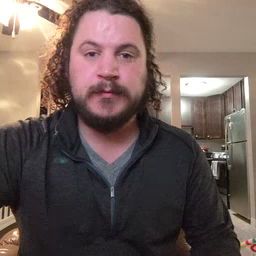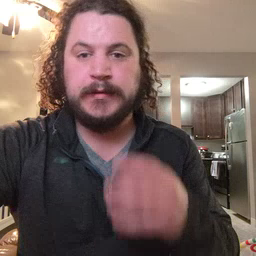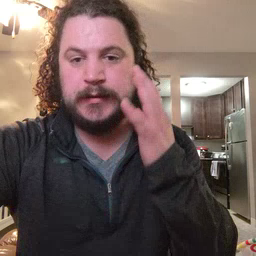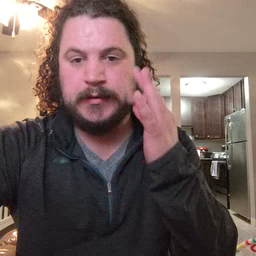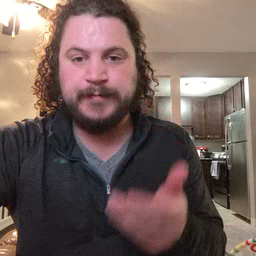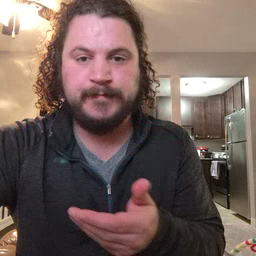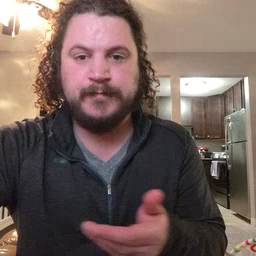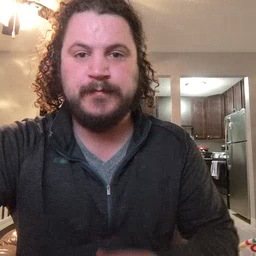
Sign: kitty